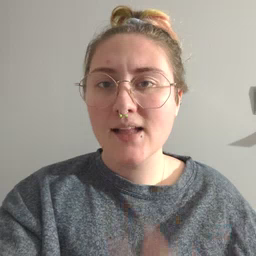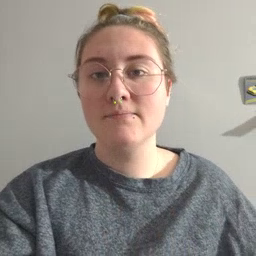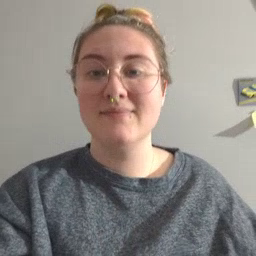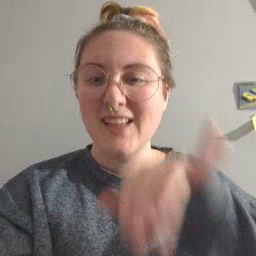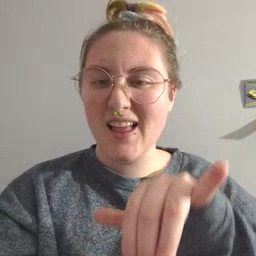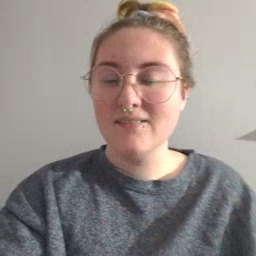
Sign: stay